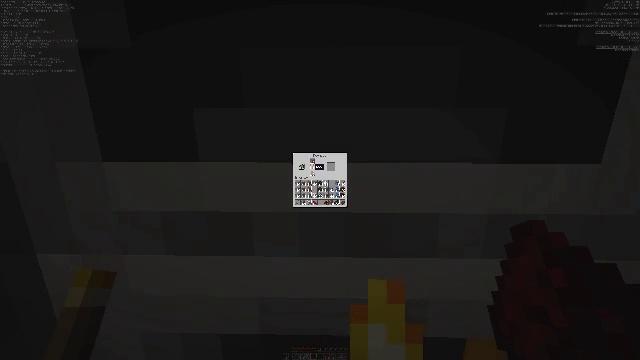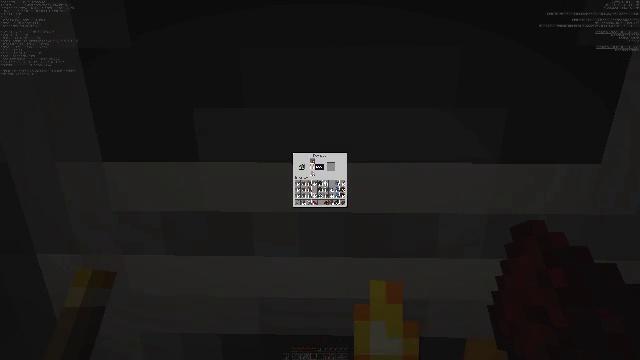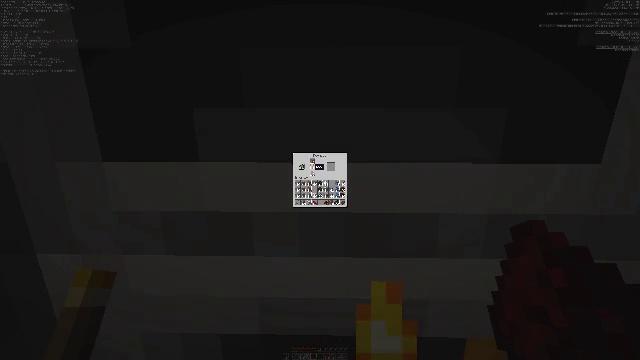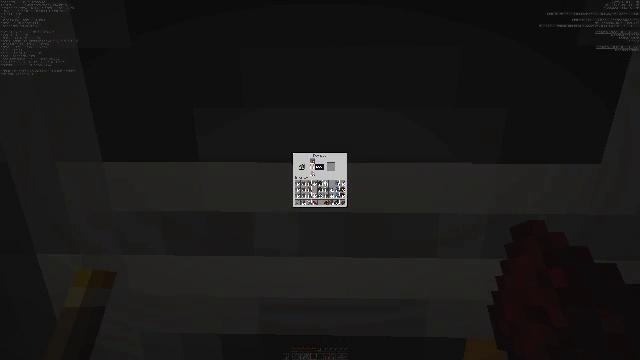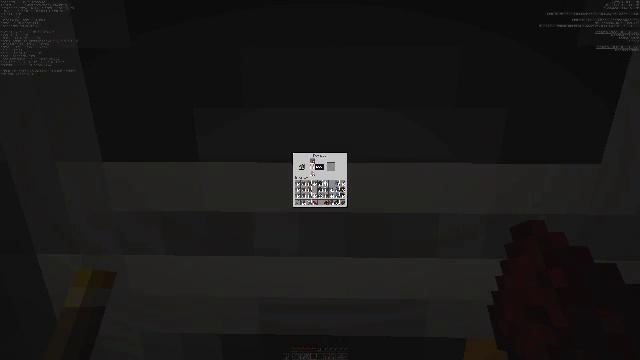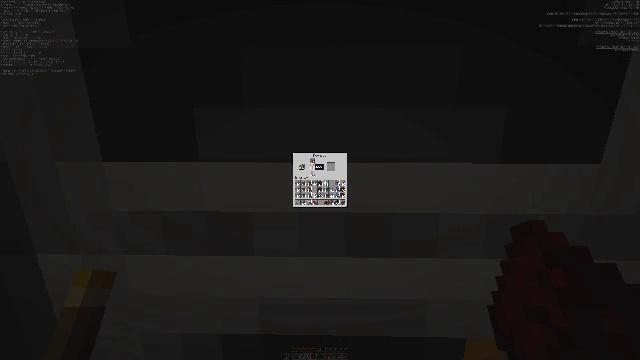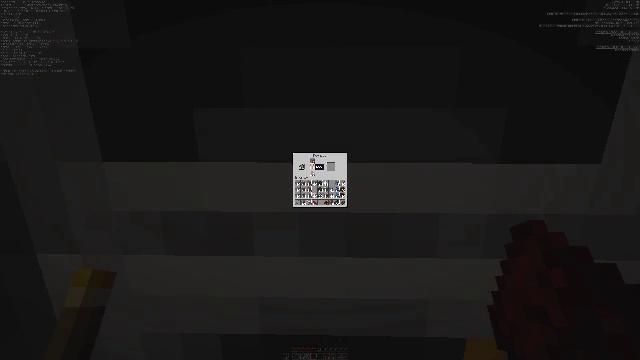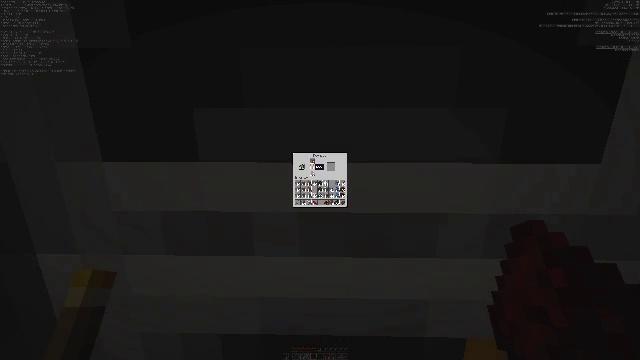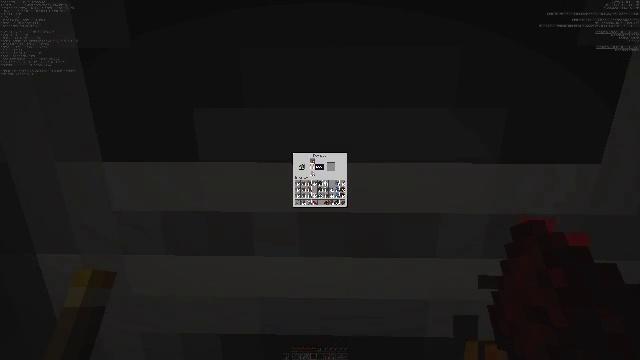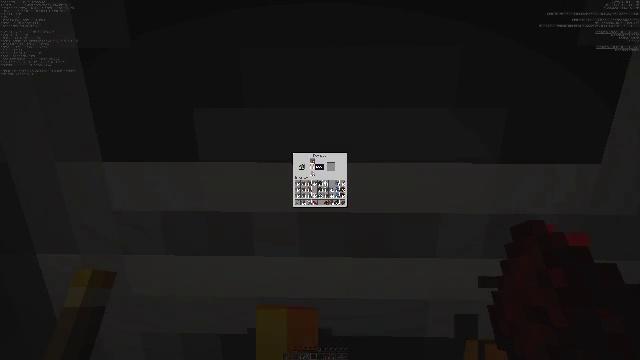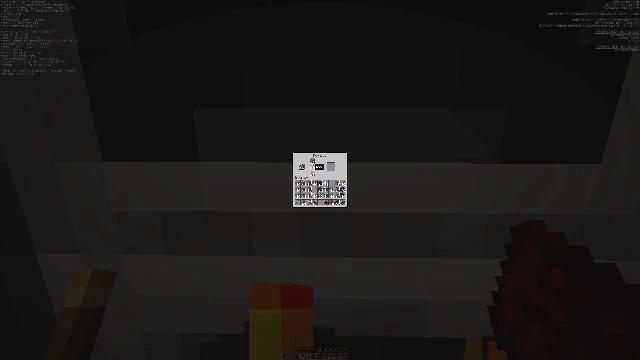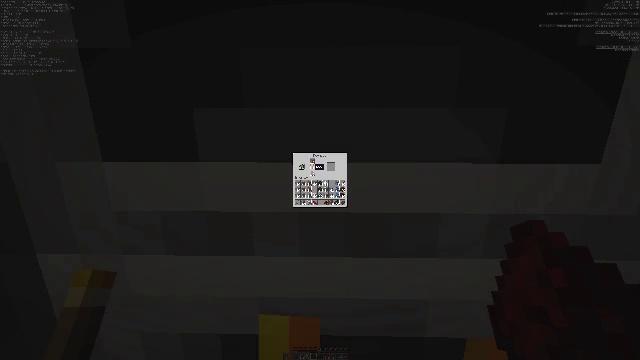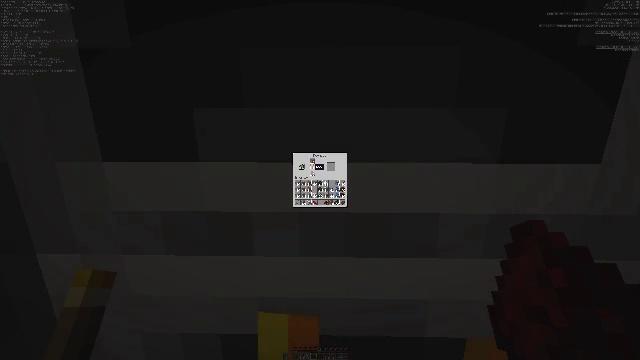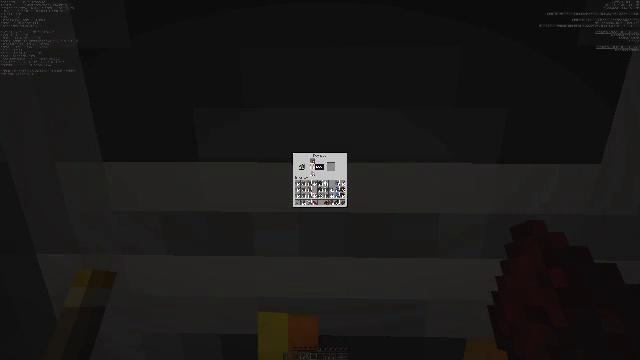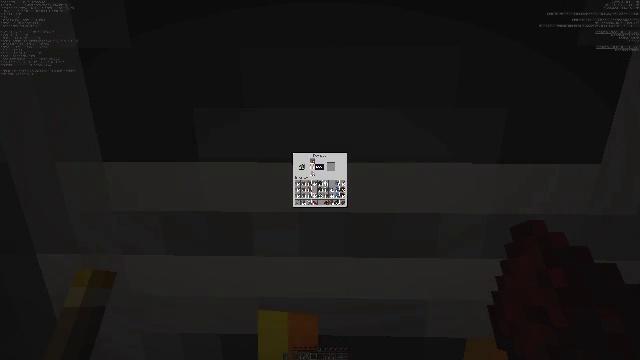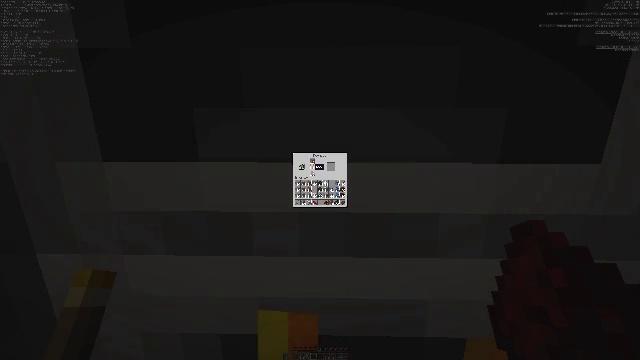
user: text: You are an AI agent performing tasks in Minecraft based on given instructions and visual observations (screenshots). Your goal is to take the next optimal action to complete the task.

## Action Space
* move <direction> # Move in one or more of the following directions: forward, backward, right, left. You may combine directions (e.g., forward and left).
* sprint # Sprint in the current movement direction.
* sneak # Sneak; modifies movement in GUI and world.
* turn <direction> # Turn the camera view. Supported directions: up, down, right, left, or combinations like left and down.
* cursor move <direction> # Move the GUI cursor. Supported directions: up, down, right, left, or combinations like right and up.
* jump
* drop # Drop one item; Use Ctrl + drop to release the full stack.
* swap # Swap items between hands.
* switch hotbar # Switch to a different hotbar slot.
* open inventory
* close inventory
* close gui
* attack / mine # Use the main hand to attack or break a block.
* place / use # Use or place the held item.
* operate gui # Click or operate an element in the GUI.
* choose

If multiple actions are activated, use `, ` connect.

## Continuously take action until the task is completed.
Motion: motion action
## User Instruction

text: Obtain an iron ingot from the furnace.
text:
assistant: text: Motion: no_op
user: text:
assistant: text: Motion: no_op
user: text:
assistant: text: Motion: no_op
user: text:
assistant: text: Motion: no_op
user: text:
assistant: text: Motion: no_op
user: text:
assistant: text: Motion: no_op
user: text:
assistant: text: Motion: no_op
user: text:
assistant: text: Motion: no_op
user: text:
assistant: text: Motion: no_op
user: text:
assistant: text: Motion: no_op
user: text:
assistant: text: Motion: no_op
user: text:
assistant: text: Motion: no_op
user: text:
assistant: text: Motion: no_op
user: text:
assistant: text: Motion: no_op
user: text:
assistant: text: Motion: no_op
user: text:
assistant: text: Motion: no_op
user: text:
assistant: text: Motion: no_op
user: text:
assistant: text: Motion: no_op
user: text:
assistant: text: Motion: no_op
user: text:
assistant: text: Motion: no_op
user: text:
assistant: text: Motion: no_op
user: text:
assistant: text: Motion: no_op
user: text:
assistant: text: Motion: no_op
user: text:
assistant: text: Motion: no_op
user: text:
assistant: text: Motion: no_op
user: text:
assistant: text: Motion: no_op
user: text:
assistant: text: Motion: no_op
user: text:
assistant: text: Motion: no_op
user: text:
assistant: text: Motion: no_op
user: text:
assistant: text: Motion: no_op